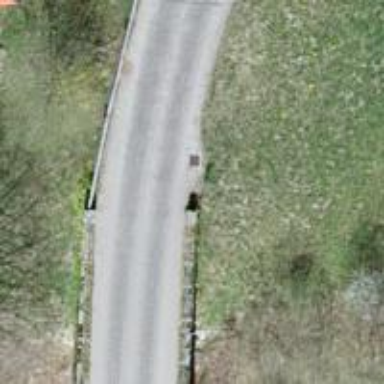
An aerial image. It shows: Unclassified road with bridge.